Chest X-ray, PA view. Patient: 71 years old, sex M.
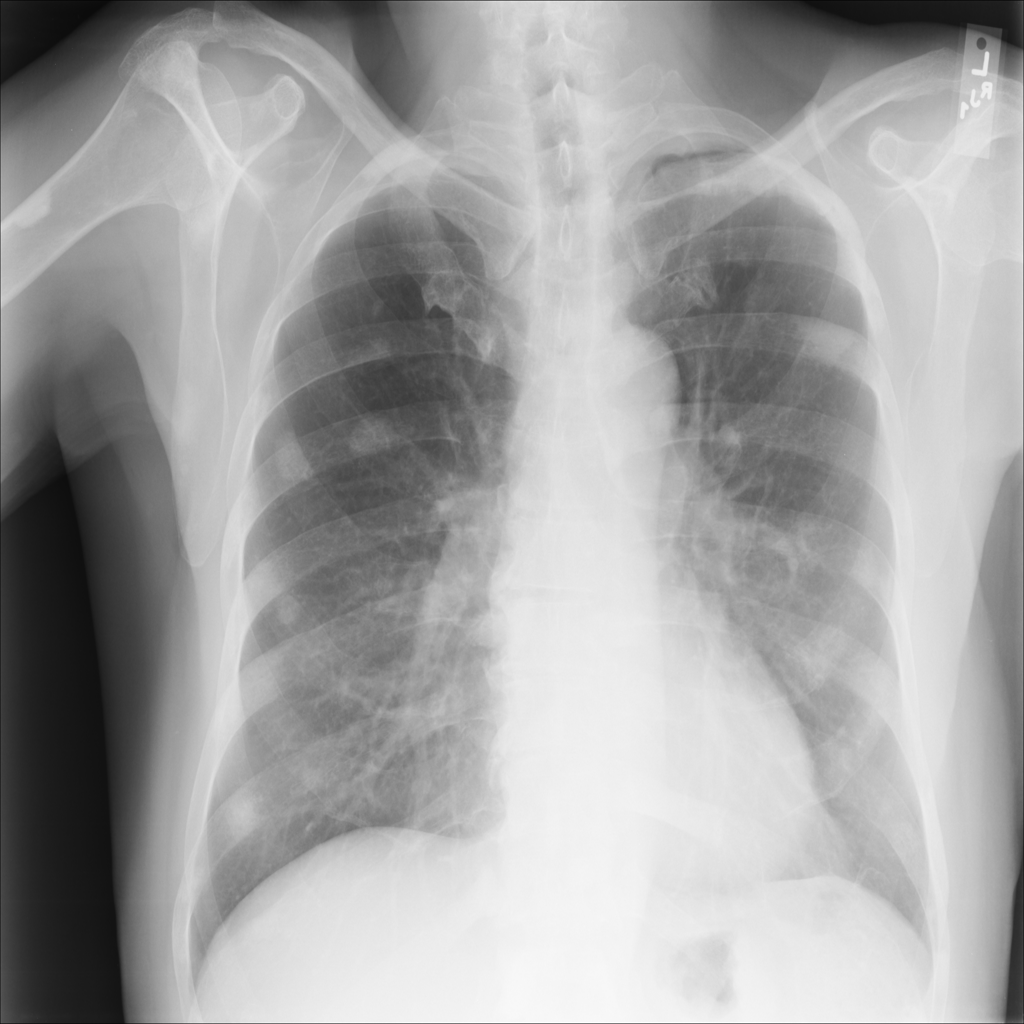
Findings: No Finding